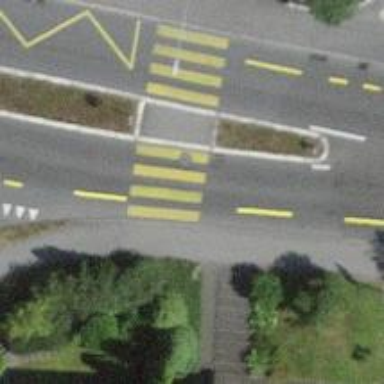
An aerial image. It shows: Kerb serving as barrier.